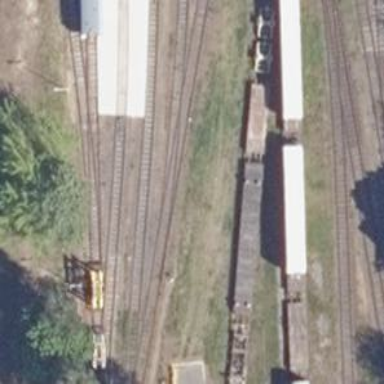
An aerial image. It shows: Rail spur service.